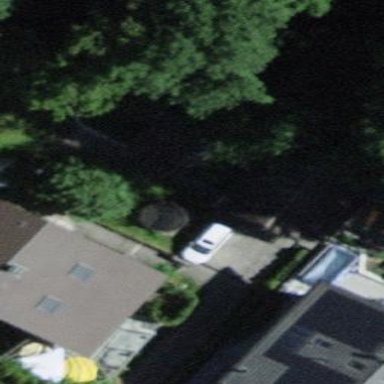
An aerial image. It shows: Garage building.